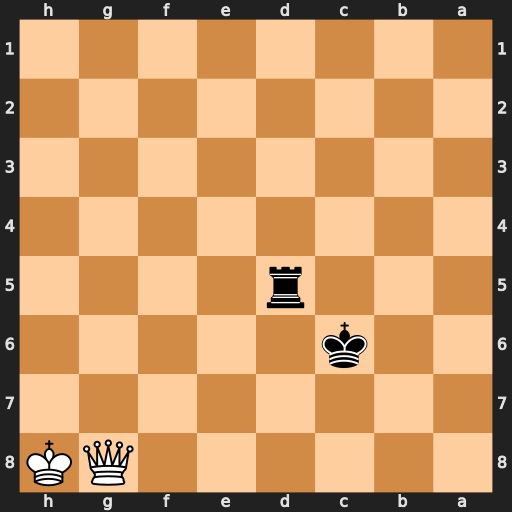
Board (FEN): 6QK/8/2k5/3r4/8/8/8/8
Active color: b
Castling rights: -
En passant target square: -
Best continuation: Rh5+ Qh7 Rxh7+